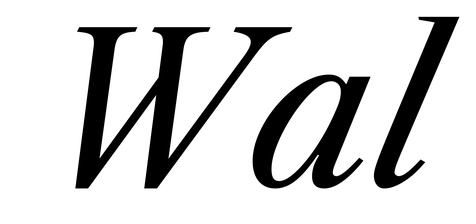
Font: LibreCaslonText-Italic_Italic